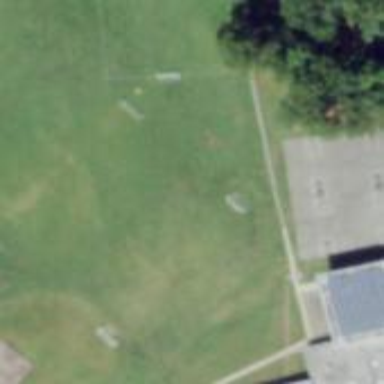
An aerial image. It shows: Soccer pitch for outdoor sports and leisure activities.